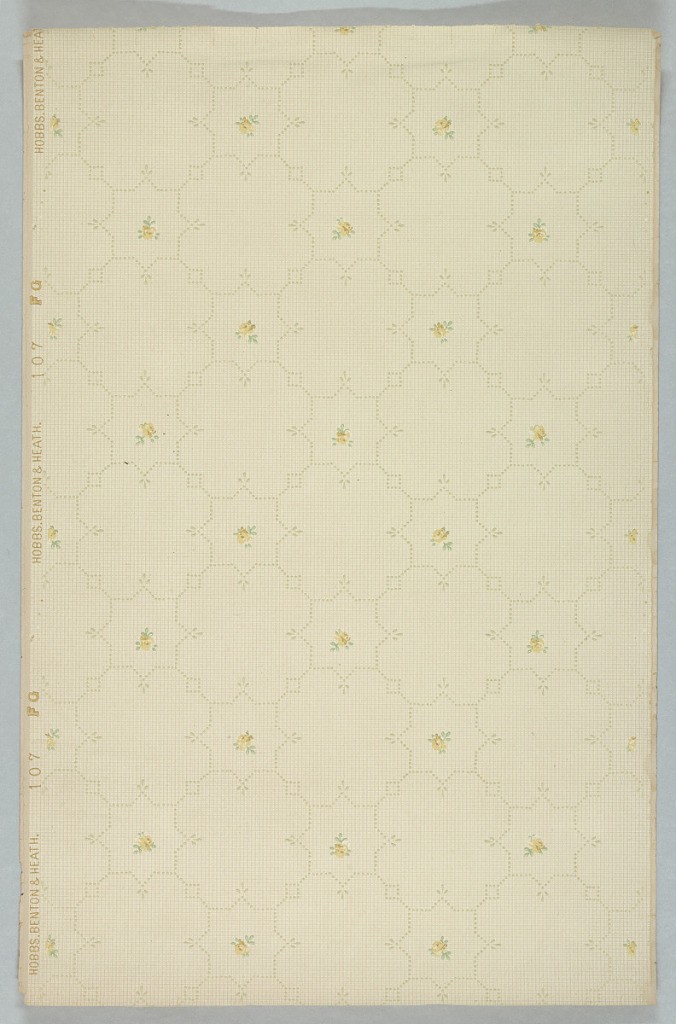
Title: Ceiling paper
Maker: Hobbs, Benton & Heath, Hoboken, New Jersey
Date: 1905–1915
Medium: Machine-printed paper
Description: Dotted lines form a framework of eight-pointed stars, with a floral motif in the center, that  alternates with quatrefoil shapes. Printed in yellow, green, and gray on light colored background.